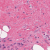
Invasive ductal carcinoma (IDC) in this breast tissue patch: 0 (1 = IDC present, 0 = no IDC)